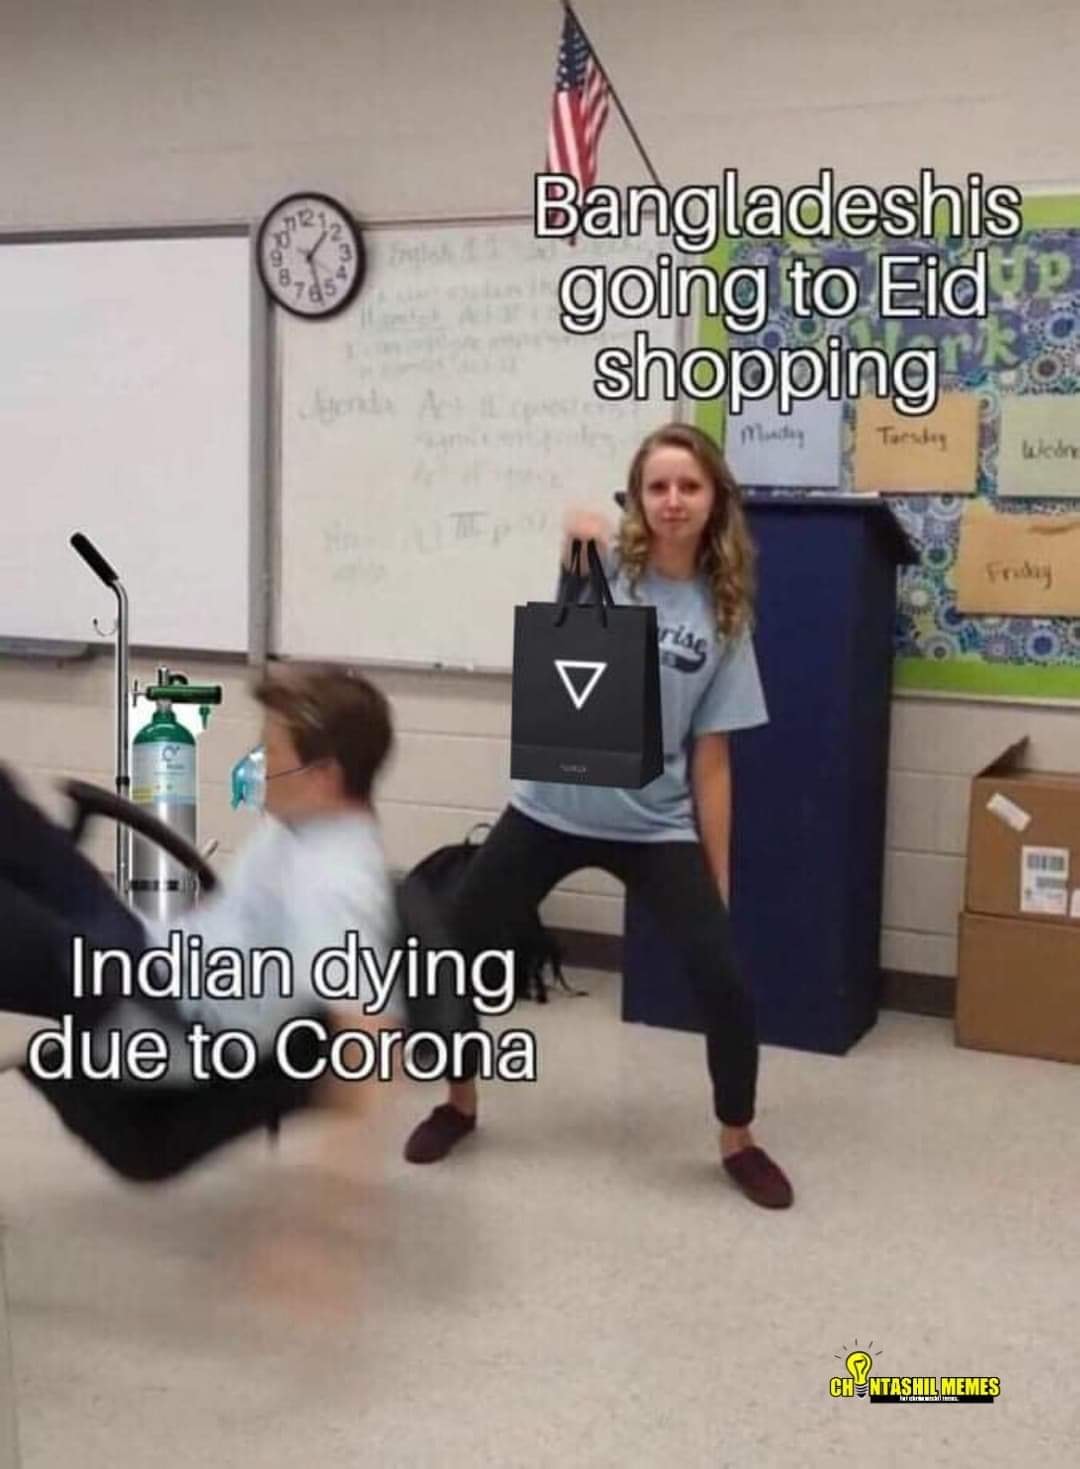
Caption: Bangladeshis going to Eid shopping    Indian dying due to Corona
Label: non-hate